Field crop: tomato
Growth stage: 2
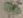
Species: solanum